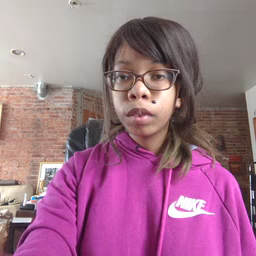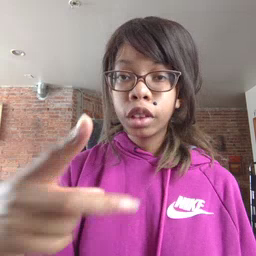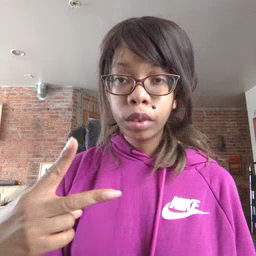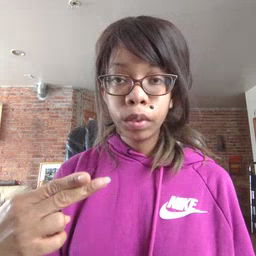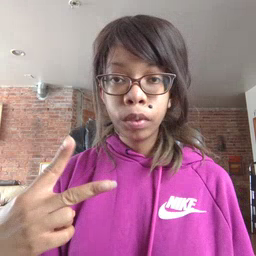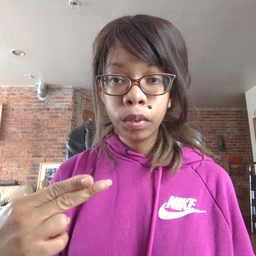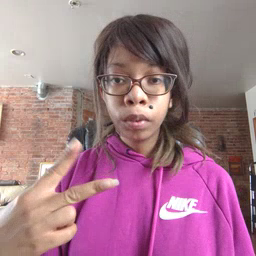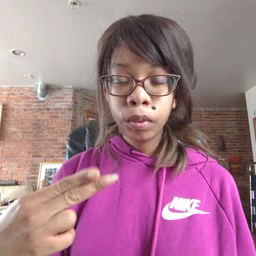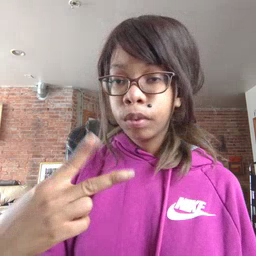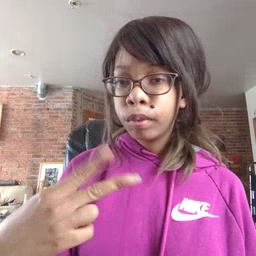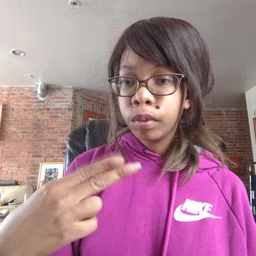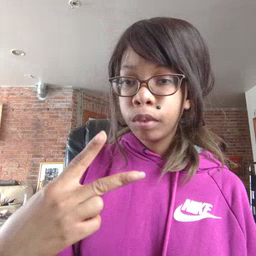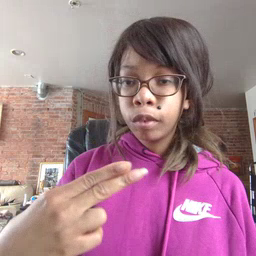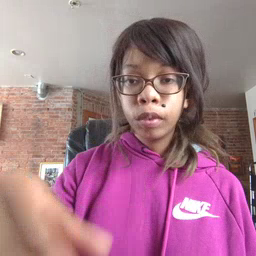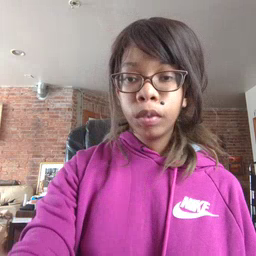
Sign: scissors